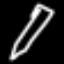
Label: pencil